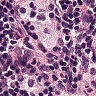
Metastatic tissue present: no